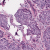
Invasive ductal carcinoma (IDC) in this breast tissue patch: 1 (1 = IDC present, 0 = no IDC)